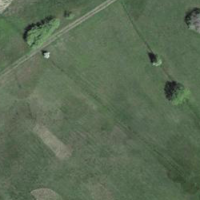
EUNIS habitat code: 23
Species observed at this site:
Larus michahellis